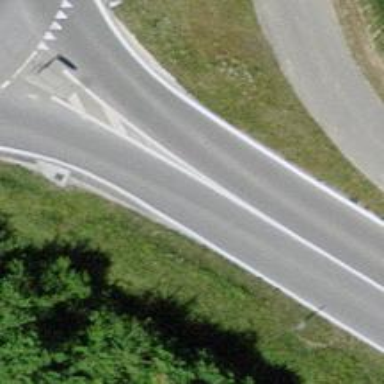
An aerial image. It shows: Primary highway.